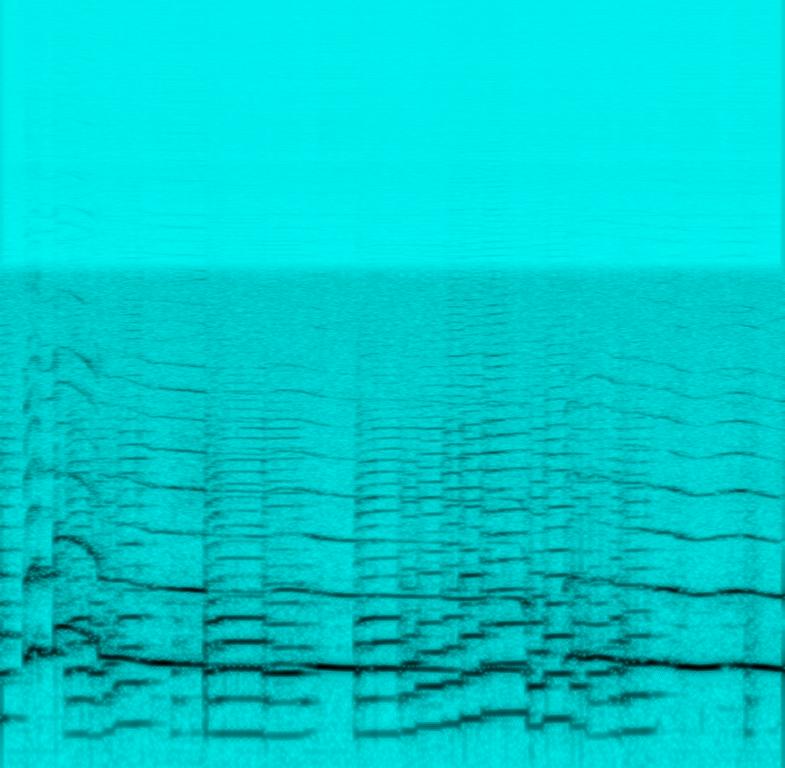
This song features the sound of a saxophone playing in the background. This is accompanied by the sound of a dog howling. There is no melody to the howling. This song has no other instruments.